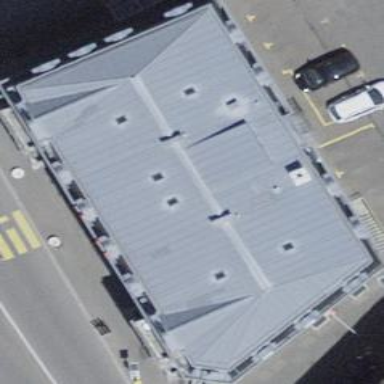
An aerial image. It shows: Office building with mansard roof design.